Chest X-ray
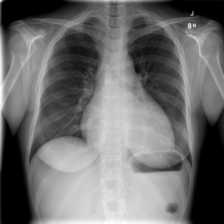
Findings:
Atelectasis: negative
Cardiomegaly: positive
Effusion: negative
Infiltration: negative
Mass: negative
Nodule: negative
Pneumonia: negative
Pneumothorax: negative
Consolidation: negative
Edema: negative
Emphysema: negative
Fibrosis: negative
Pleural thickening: negative
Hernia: negative